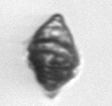
Label: Kryptoperidinium_triquetrum